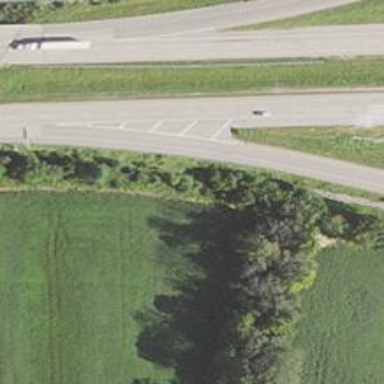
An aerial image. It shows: Offramp on motorway link.